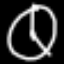
Label: clock